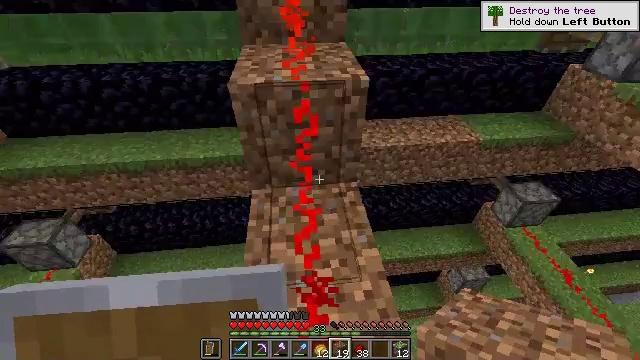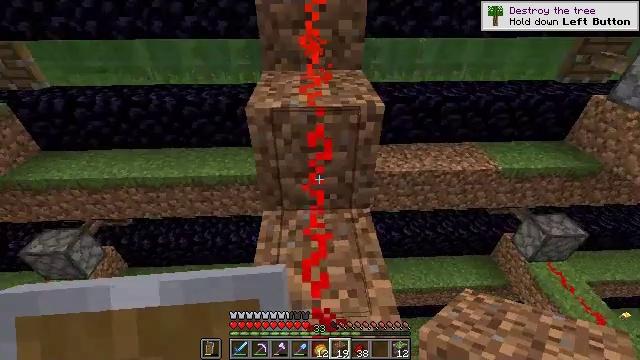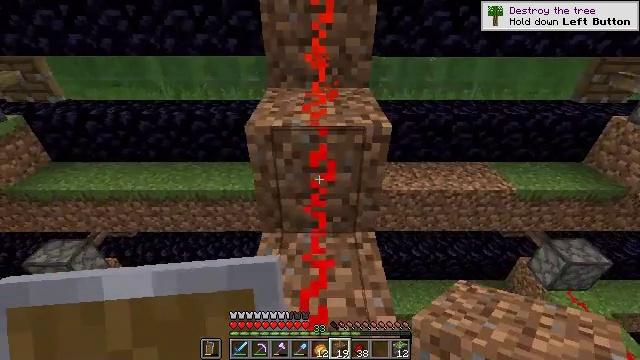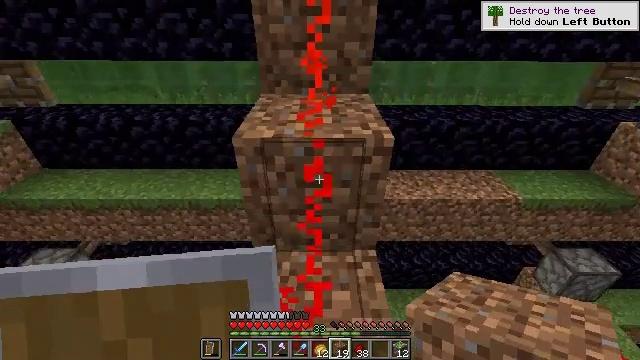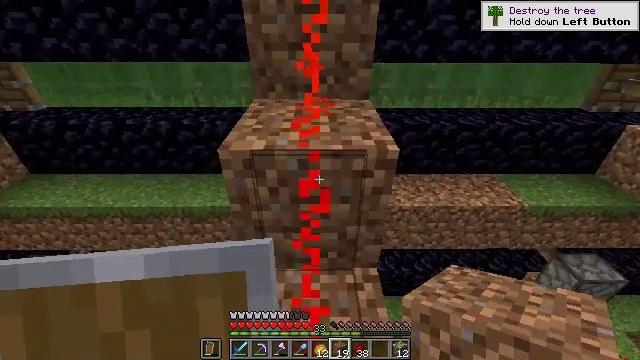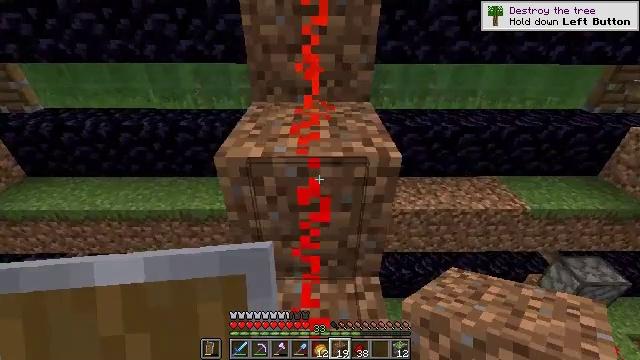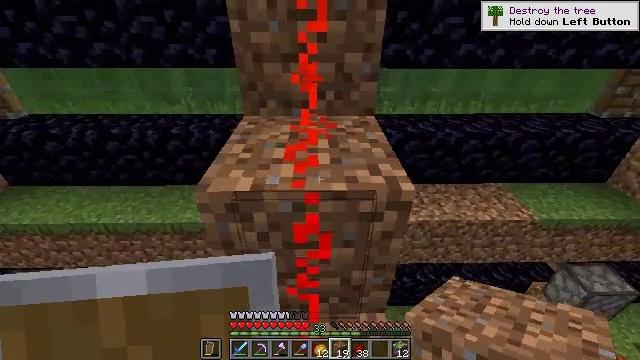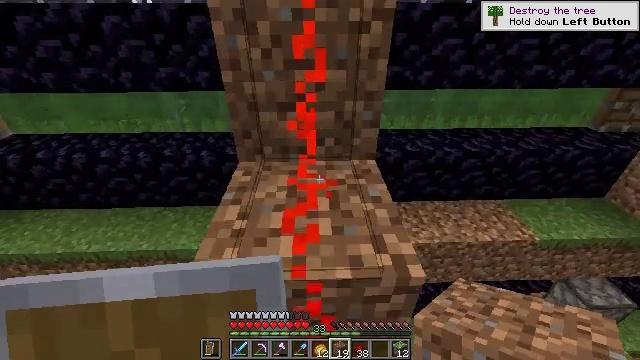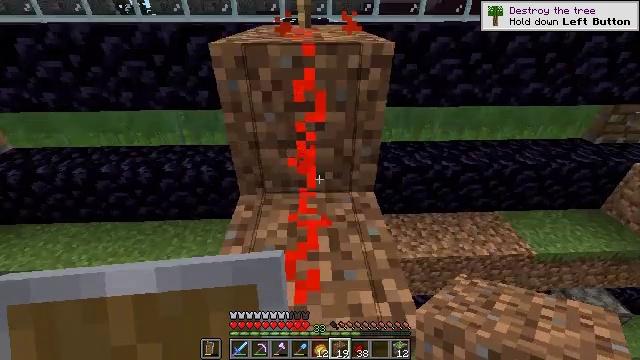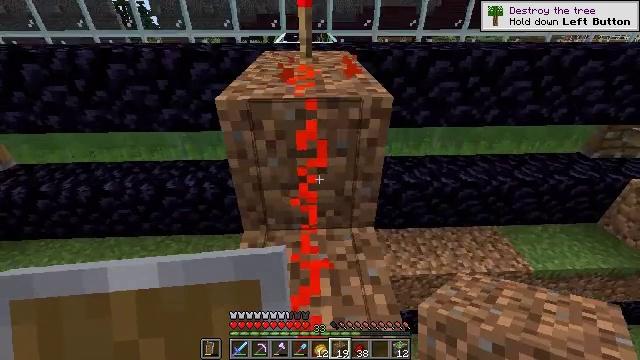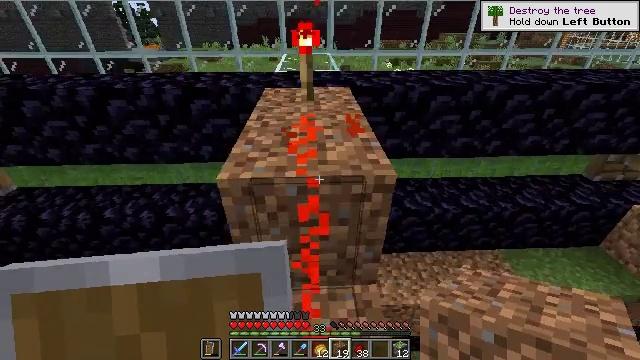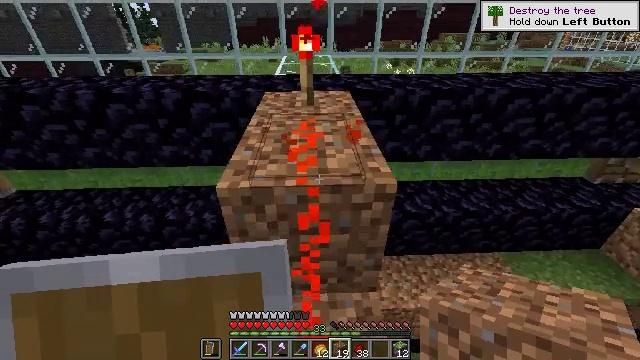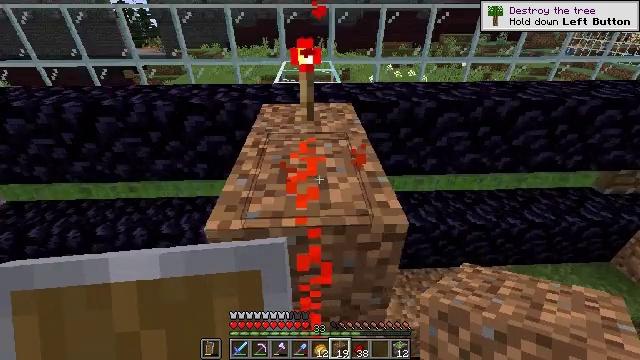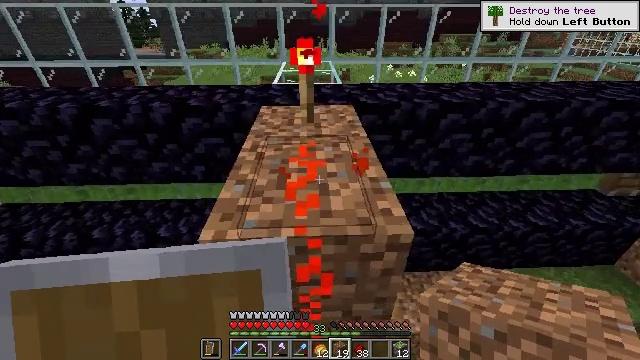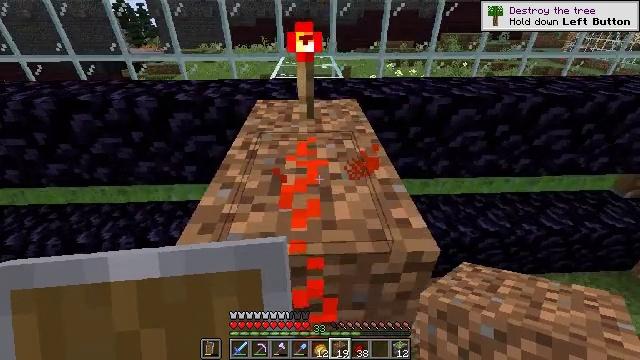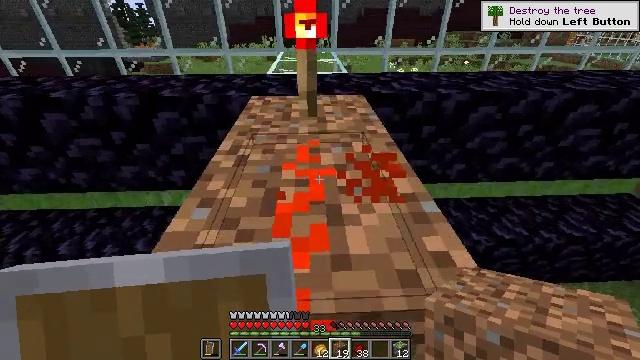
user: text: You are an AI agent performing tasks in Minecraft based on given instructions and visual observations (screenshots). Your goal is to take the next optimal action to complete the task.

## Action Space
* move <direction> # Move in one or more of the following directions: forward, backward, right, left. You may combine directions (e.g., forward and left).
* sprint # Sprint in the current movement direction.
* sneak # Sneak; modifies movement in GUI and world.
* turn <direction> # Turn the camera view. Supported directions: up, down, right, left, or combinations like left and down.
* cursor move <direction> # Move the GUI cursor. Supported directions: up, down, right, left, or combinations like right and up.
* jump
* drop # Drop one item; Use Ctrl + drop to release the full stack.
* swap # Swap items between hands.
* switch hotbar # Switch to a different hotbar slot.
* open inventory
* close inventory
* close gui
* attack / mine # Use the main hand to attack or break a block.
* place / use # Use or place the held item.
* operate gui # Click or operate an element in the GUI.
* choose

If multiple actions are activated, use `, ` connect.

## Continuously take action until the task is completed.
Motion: motion action
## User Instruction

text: Knock off the redstone torch from the wall.
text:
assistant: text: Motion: turn left and up
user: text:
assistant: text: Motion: move forward, turn left and up
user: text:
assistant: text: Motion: move forward
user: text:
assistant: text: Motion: move forward
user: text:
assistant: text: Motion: move forward
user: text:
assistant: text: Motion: move forward
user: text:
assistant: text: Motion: move forward, turn right, jump
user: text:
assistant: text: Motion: move forward, jump
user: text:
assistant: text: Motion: move forward, jump
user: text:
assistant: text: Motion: move forward, jump
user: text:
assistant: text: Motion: move forward
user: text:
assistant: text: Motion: move forward
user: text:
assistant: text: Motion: move forward
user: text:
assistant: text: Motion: move forward
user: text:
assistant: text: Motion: move forward, jump
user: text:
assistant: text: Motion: move forward, jump
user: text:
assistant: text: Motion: move forward, turn left and down, jump
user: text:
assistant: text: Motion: move forward, turn left and down, jump
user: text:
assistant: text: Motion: move forward, turn down
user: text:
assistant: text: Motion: move forward, turn down
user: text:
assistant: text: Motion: move forward, turn down
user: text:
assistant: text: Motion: move forward, turn down
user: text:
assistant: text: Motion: turn down
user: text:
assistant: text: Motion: turn down
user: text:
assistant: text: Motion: turn down
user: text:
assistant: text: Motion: attack / mine
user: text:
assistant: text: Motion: move forward, attack / mine
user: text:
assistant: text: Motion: move forward
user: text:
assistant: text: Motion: move forward, turn down
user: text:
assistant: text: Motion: move forward, turn down